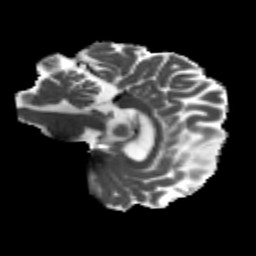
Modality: MD
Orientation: sagittal
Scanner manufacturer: siemens
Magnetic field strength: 3 T
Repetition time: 4.16 s
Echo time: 0.0806 s